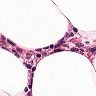
Metastatic tissue present: no